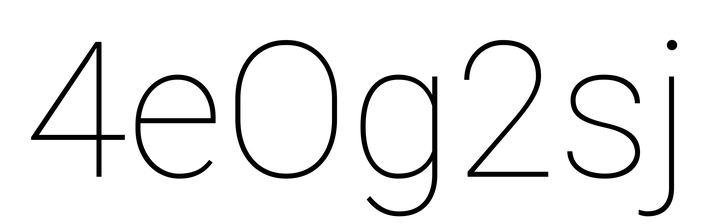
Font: Roboto_Thin